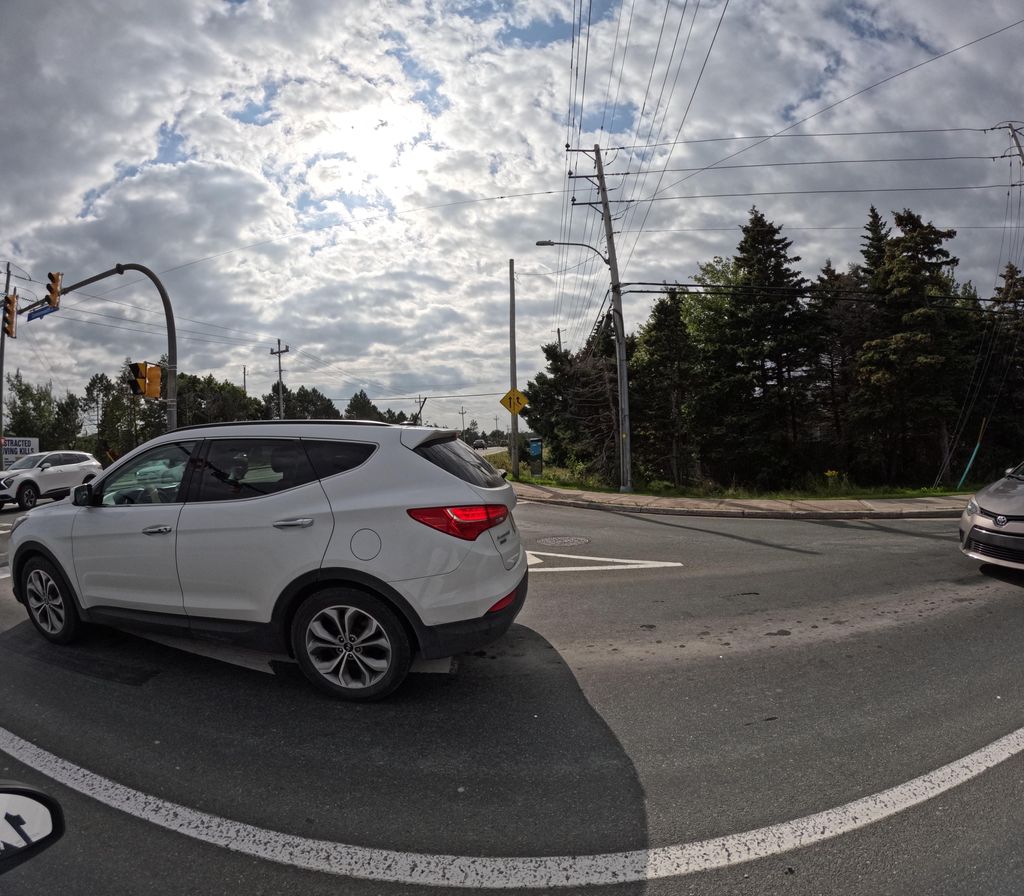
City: st_johns